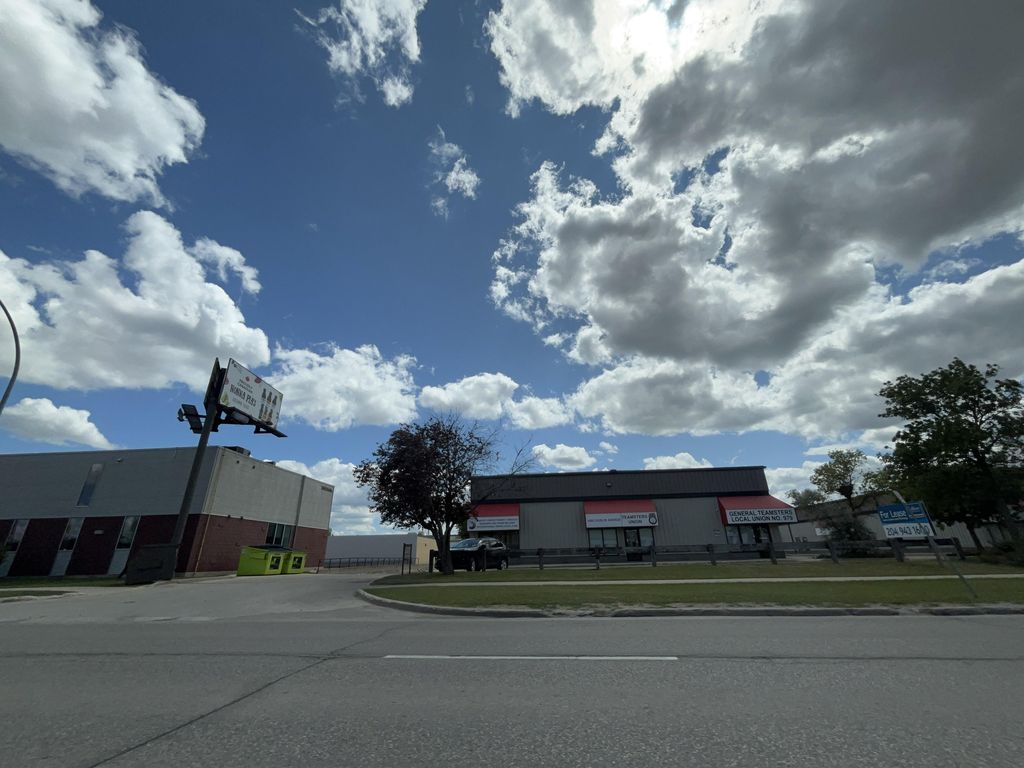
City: winnipeg